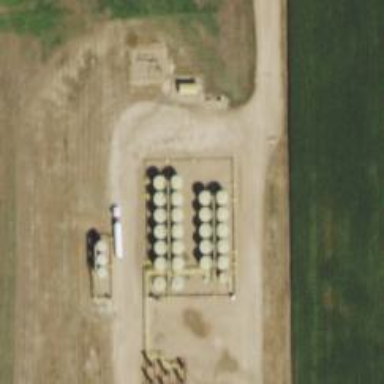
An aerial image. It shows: Storage tank that is man-made.